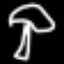
Label: mushroom